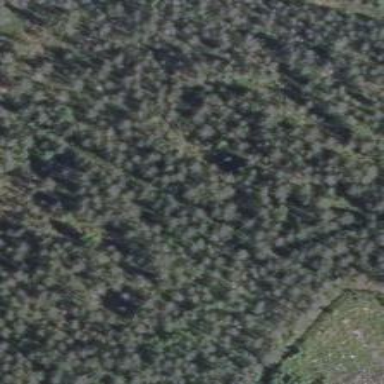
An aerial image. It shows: Woodland with needle-leaved trees.